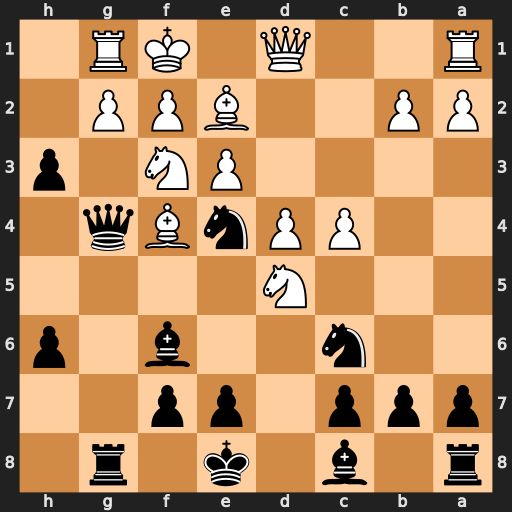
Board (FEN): r1b1k1r1/ppp1pp2/2n2b1p/3N4/2PPnBq1/4PN1p/PP2BPP1/R2Q1KR1
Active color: b
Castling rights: q
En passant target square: -
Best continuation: hxg2+ Ke1 Bh4